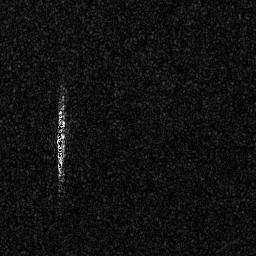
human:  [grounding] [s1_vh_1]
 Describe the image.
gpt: In the satellite image, there is  <ref>1 medium ship </ref> <box>[[21, 39, 26, 67, 0]]</box> located at left.